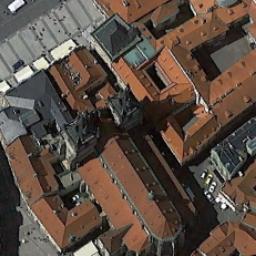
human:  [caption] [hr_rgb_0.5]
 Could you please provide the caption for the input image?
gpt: This is a church with many trees around it .

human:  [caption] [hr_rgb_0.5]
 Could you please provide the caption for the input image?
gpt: The church with two towers and the rest of the church has some orange sloping roofs .

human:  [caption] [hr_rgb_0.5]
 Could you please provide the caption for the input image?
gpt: The church is next to some red buildings .

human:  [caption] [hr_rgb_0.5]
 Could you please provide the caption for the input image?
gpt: A church with a brown roof with two gray towers .

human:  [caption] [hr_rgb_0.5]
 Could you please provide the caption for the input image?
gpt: A church with many red buildings .